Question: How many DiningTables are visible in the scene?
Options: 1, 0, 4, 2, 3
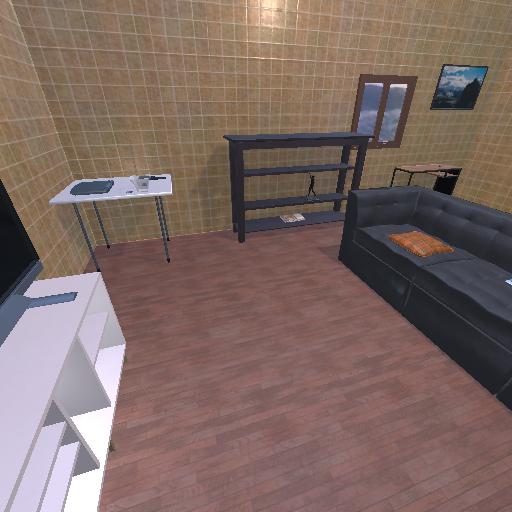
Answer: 1